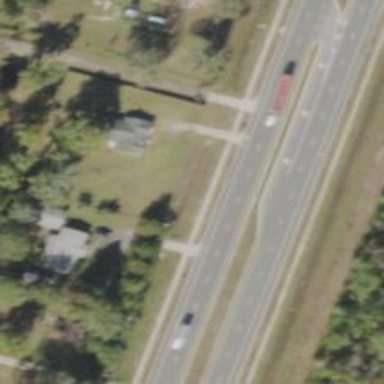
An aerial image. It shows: Asphalt trunk highway.